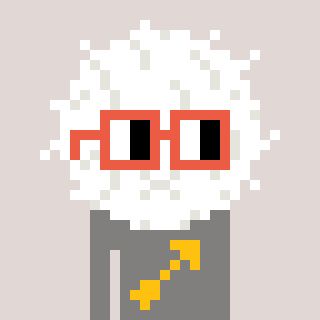
a pixel art character with square orange glasses, a cottonball-shaped head and a bluegrey-colored body on a warm background